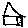
Label: house